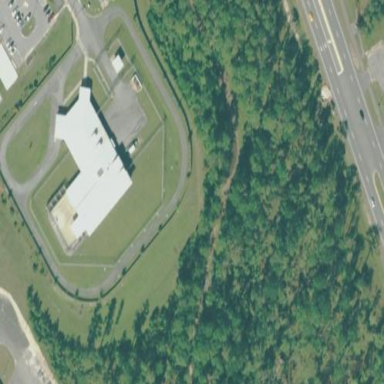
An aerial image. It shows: Prison.